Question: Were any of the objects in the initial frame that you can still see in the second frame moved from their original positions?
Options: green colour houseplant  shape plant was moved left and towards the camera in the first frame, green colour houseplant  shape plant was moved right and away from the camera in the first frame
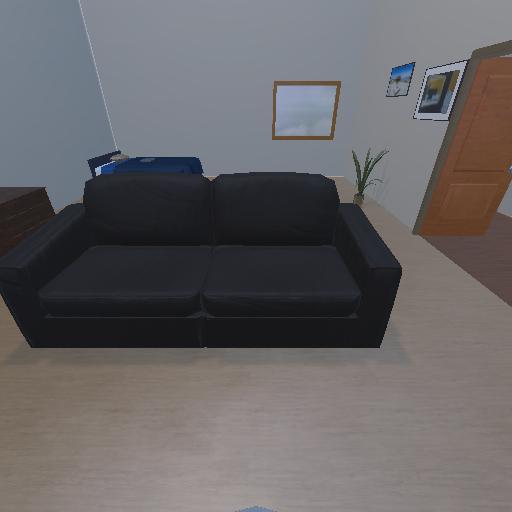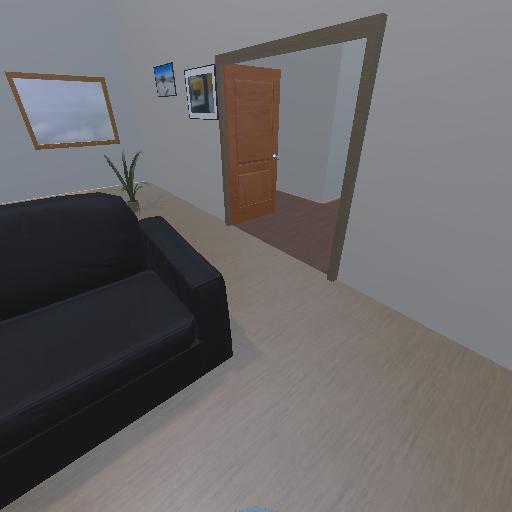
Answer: green colour houseplant  shape plant was moved left and towards the camera in the first frame